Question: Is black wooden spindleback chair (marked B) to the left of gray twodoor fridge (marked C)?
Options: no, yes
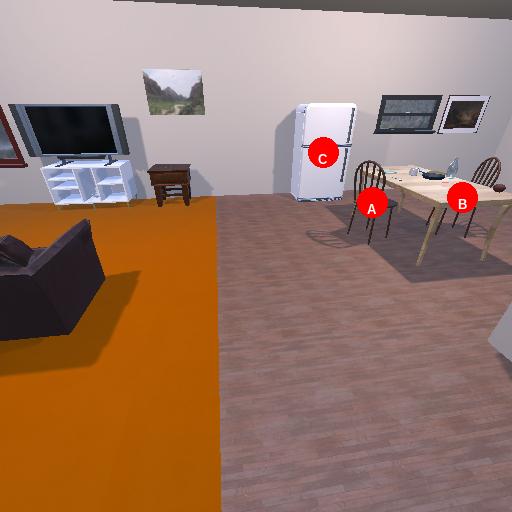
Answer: no